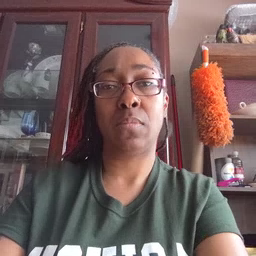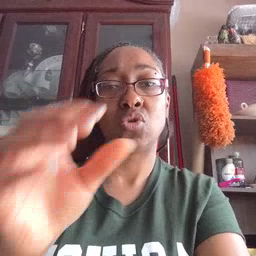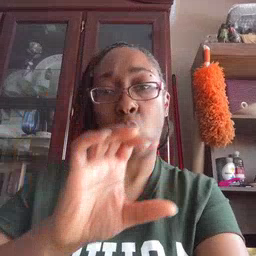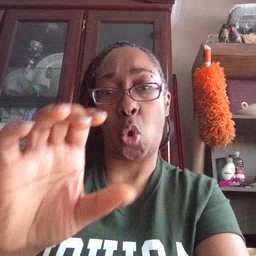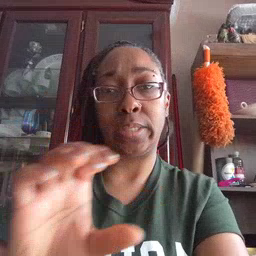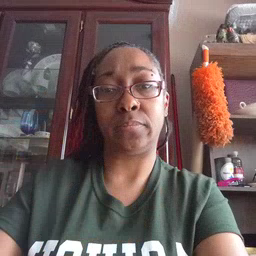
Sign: chocolate